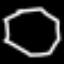
Label: octagon